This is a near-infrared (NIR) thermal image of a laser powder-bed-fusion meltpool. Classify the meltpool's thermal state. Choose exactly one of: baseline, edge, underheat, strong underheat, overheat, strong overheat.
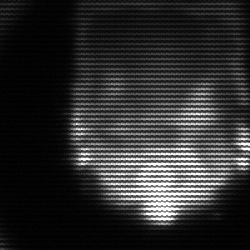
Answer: edge